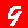
Digit: 9